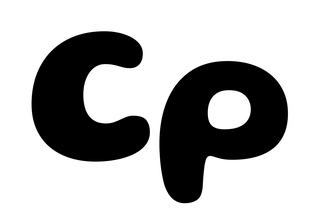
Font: Gluten_Bold